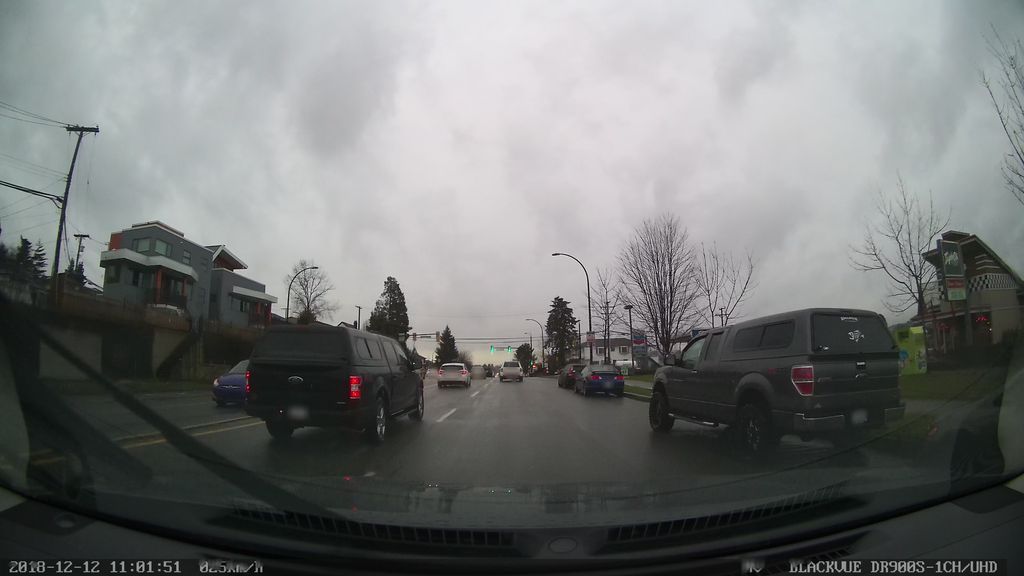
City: vancouver